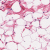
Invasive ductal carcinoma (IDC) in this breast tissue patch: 0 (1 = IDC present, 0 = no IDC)